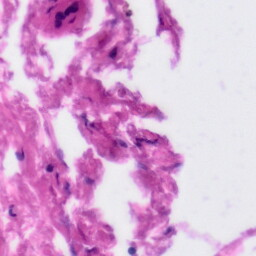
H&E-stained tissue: Tonsil